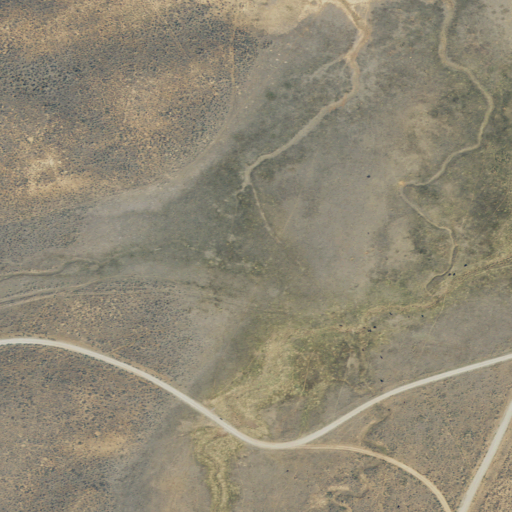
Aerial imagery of valley in Utah named Spring Canyon containing herbaceous wetlands, shrub, woody wetlands, and pasture